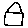
Label: house